【题型】解答题　【知识点】立体几何　【难度】easy
直四棱柱 \(ABCD-A_1B_1C_1D_1\)，\(AB \parallel DC\)，\(AB \perp AD\)，\(AB=2\)，\(AD=3\)，\(DC=4\)

(1) 求证：\(A_1B \parallel\) 面 \(DCC_1D_1\)；

(2) 若四棱柱体积为 36，求二面角 \(A_1-BD-A\) 的大小.

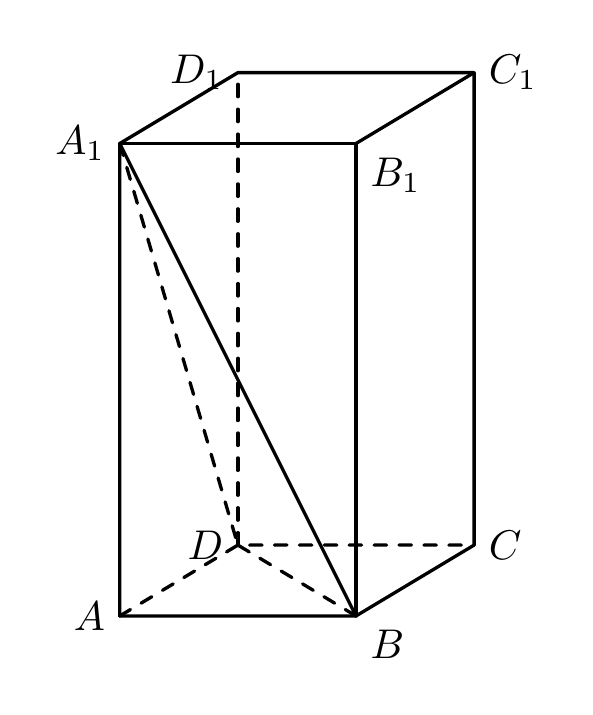
【解答】
【答案】(1) 证明见解析；

(2) \(\boldsymbol{\arctan \dfrac{2\sqrt{13}}{3}}\)

【分析】(1) 由面面平行的判定定理与性质定理证明；

(2) 由棱柱的体积公式求高，再由二面角的定义求解。

【详解】(1) 由题意得 \(A_1A \parallel D_1D\)，\(AB \parallel CD\)，
\(A_1A, AB \not\subset\) 平面 \(D_1CD\)，\(D_1D, CD \subset\) 平面 \(D_1CD\)，
\(\therefore A_1A \parallel\) 平面 \(D_1CD\)，\(AB \parallel\) 平面 \(D_1CD\)。
又 \(A_1A \cap AB = A\)，\(\therefore\) 平面 \(A_1AB \parallel\) 平面 \(D_1CD\)，
又 \(\because A_1B \subset\) 平面 \(A_1AB\)，\(\therefore A_1B \parallel\) 平面 \(D_1CD\)。

(2) 四棱柱体积 \(V = S_{ABCD} \cdot AA_1\)，
得 \(36 = \frac{1}{2} \times (2+4) \times 3 \times AA_1\)，得 \(AA_1 = 4\)。

过 \(A\) 点作 \(AE \perp BD\)，垂足为 \(E\)，连接 \(A_1E\)，
由 \(A_1A \perp\) 平面 \(ABCD\)，\(AE \perp BD\) 得 \(A_1E \perp BD\)（三垂线定理），
故 \(\angle A_1EA\) 即为二面角 \(A_1-BD-A\) 的平面角。

\(AB = 2\)，\(AD = 3\)，得 \(AE = \frac{2 \times 3}{\sqrt{4+9}} = \frac{6}{\sqrt{13}}\)，
故 \(\tan \angle A_1EA = \frac{AA_1}{AE} = \frac{4}{\frac{6}{\sqrt{13}}} = \frac{2\sqrt{13}}{3}\)，
\(\angle A_1EA = \arctan \frac{2\sqrt{13}}{3}\)。

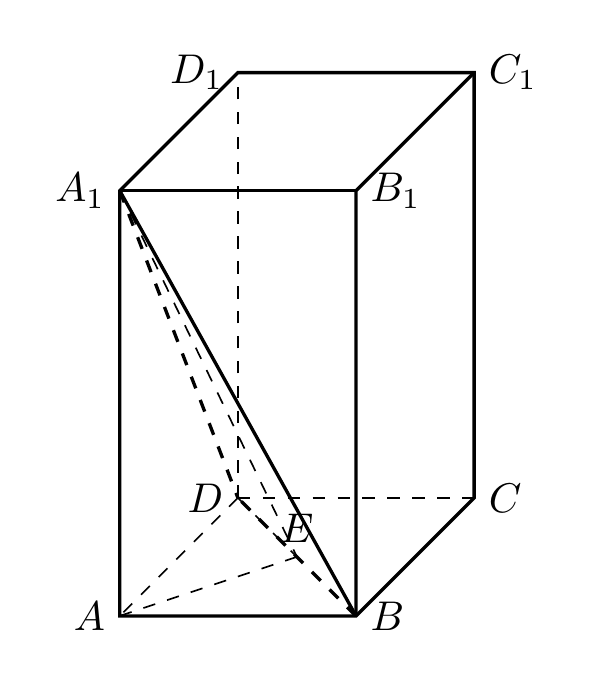